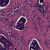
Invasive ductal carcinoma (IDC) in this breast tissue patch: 1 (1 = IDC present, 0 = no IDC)